The plot is a Hilbert-envelope spectrum of a rotating bearing's acceleration signal, annotated with the bearing's characteristic defect frequencies. Based on the visible evidence, which condition applies: normal, inner_race, outer_race, ball?
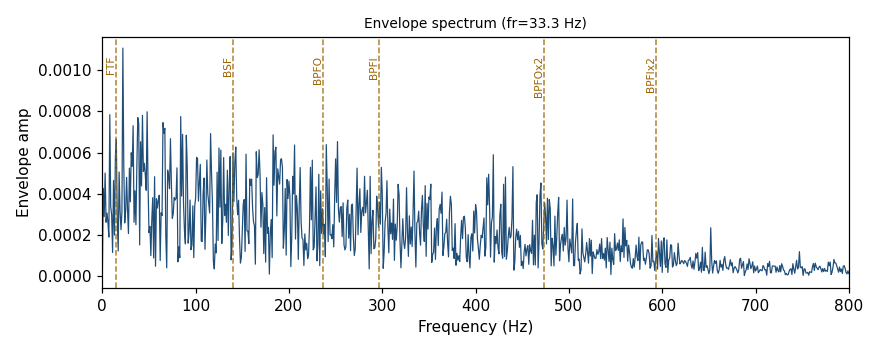
Answer: normal